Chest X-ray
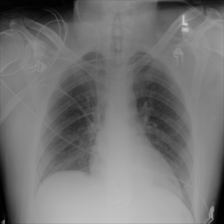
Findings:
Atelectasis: negative
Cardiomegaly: negative
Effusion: negative
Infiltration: negative
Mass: negative
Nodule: negative
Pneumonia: negative
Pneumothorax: negative
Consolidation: negative
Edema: negative
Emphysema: negative
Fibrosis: negative
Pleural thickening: negative
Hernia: negative